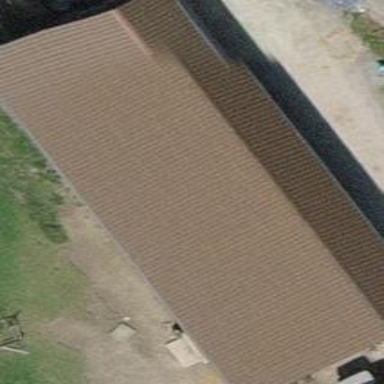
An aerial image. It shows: View of roof of building.